Aerial crown-view tile of a tropical tree (Barro Colorado Island, Panama), acquired 20240611:
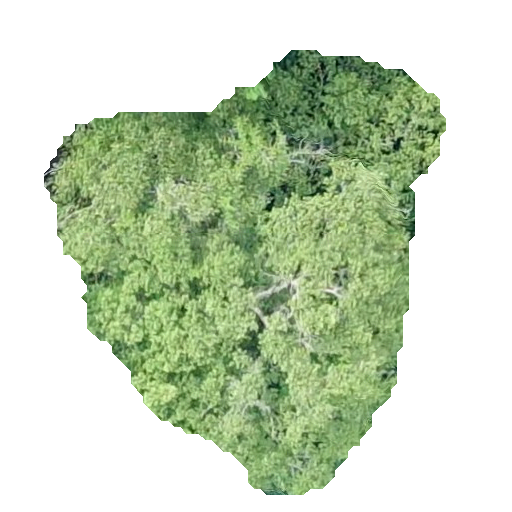
Species: Luehea seemannii
GBIF accepted scientific name: Luehea seemannii
Crown area: 183.064 m²